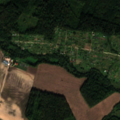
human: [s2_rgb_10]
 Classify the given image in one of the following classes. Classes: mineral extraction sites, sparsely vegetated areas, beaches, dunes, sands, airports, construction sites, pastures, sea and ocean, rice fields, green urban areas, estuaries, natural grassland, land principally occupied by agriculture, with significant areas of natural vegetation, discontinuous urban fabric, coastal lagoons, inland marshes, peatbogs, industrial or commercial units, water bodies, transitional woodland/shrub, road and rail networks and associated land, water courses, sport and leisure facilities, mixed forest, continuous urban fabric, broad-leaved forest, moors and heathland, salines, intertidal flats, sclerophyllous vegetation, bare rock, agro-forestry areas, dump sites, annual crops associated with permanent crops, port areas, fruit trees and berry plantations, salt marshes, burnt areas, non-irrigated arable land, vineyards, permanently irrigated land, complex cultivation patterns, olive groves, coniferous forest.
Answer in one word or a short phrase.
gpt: non-irrigated arable land, complex cultivation patterns, land principally occupied by agriculture, with significant areas of natural vegetation, broad-leaved forest, mixed forest